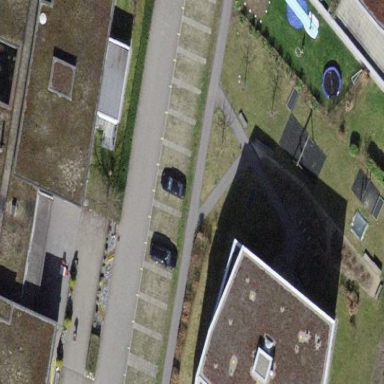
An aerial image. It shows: Parking area with surface.